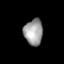
Tissue: lung
Cell type: Others
Senescence score: 0.206
Nuclear area (px): 483
Mean DAPI intensity: 157.095